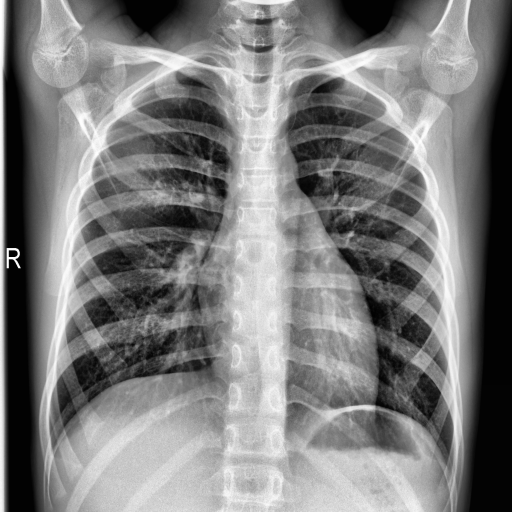
Finding: NORMAL